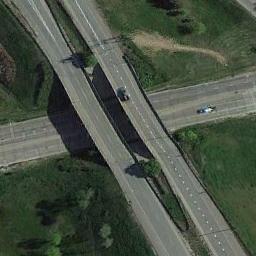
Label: overpass